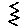
Label: zigzag